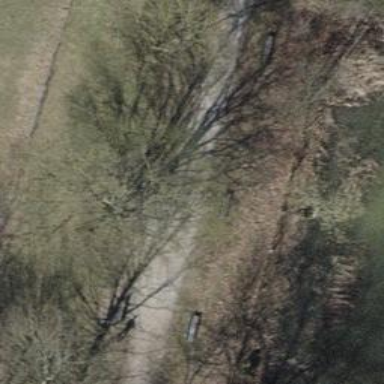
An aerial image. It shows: Bench for seating.